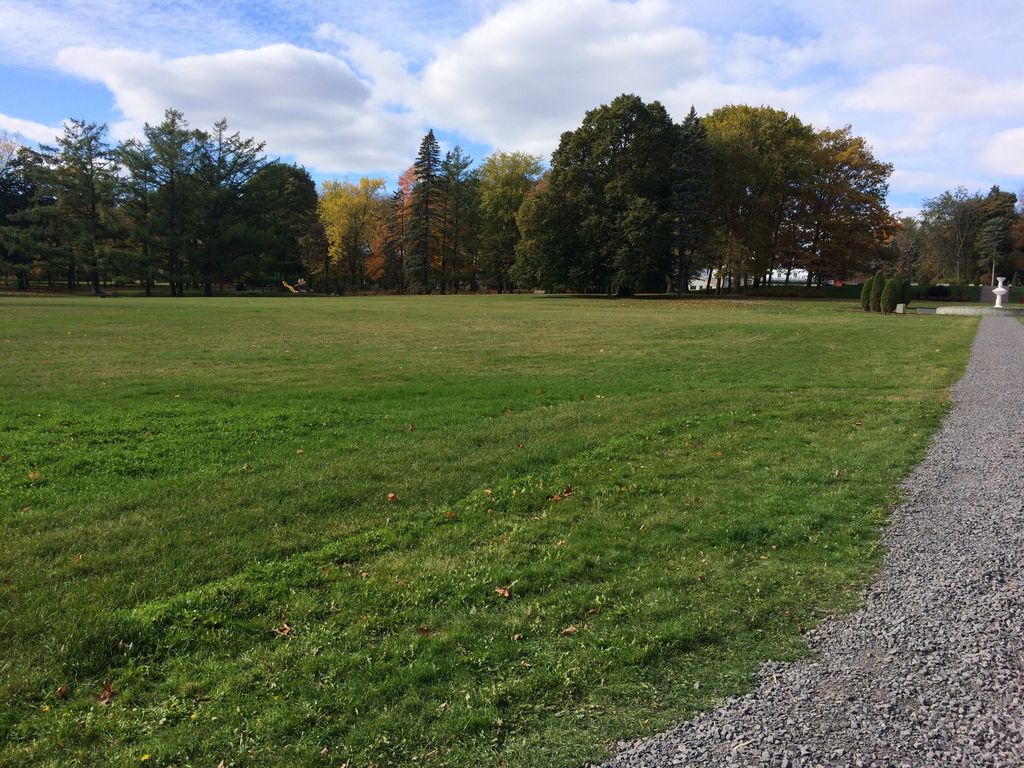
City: quebec_city